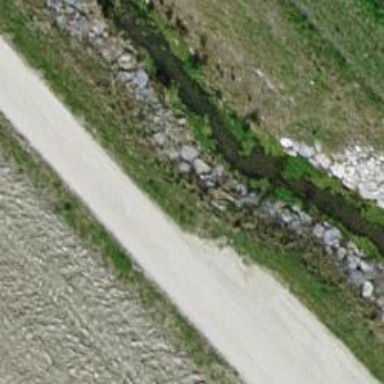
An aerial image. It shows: Ditch in the surroundings.